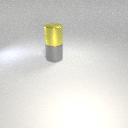
large gray metal cylinder below large yellow metal cylinder